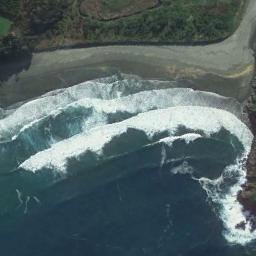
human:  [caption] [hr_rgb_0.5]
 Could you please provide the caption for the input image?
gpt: Blue water and beach and dense building complex .

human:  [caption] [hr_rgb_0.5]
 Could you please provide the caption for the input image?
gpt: The huge waves wash the yellow beach .

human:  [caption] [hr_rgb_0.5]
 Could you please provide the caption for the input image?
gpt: There are many dense houses by the beach .

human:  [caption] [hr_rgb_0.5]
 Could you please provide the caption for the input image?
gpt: The beach with white sand and the color of the seawater is dark green .

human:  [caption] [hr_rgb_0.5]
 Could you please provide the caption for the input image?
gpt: The grass is beside the beach .